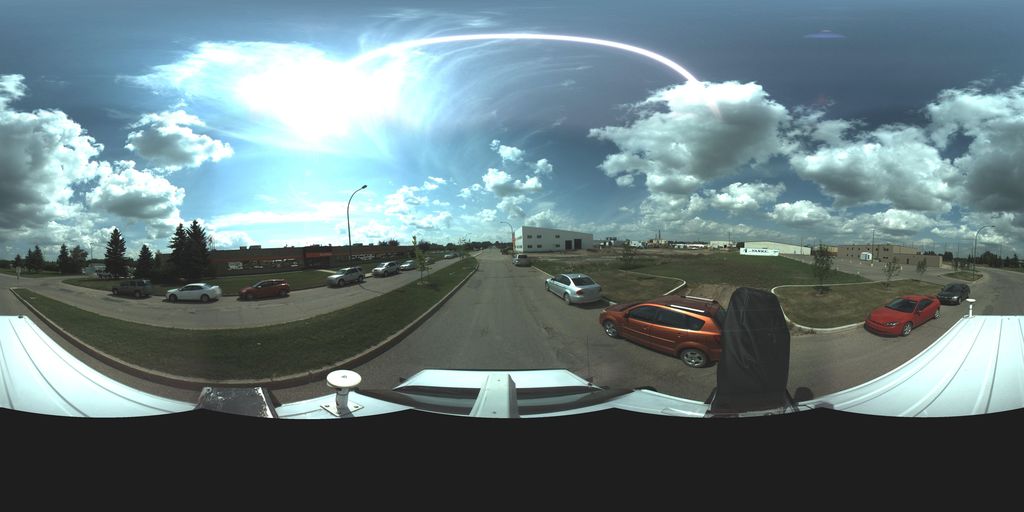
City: saskatoon